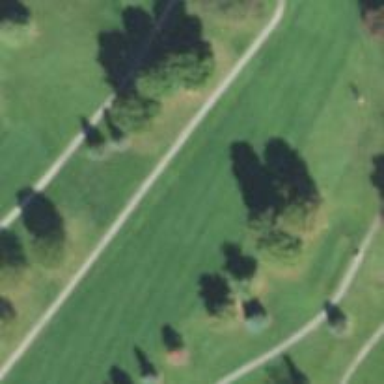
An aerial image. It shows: View of golf hole.